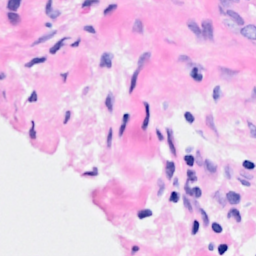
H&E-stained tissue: Breast